Question: I've been having a lot of difficulties with using custom fonts and '@font-face'. I'm trying to get a font consistent across the latest versions of Chrome, Safari & Firefox (shown in that order in the screenshot below:

I'm using the following to generate this:
'''
@font-face {
font-family: 'dineng';
src: url('fonts/dineng.eot');
src: url('fonts/dineng.eot?#iefix') format('embedded-opentype'),
url('fonts/dineng.woff') format('woff'),
url('fonts/dineng.ttf') format('truetype'),
url('fonts/dineng.svg#dineng') format('svg');
font-weight: normal;
font-style: normal;
}
'''
And:
'''
.menu-button a {
height:25px;
float:left;
border-bottom:2px solid white;
color:#ccccff;
text-decoration:none;
padding:8px 21px 0px 20px;
text-align:center!IMPORTANT;
background-color:#00378f;
font-size:18px;
font-family:'dineng', Arial;
text-shadow:0 0 1px rgba(0,0,0,0.3);
}
'''
I've tried but nothing effects them. I did use the CSS3 hack below on Chrome to get it to look like my PSD but that doesn't work across the other browsers:
'''
text-shadow:0 0 1px rgba(0,0,0,0.3);
'''
Does anyone have any suggestions before I jump out the window!!
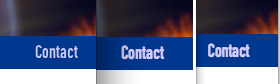
Answer: Try it like this:
'''
@font-face {
font-family: 'dineng';
font-style: normal;
font-weight: normal;
src: url('fonts/dineng.eot');
src: url('fonts/dineng.eot?#iefix') format('embedded-opentype'),
url('fonts/dineng.woff') format('woff'),
url('fonts/dineng.ttf') format('truetype'),
url('fonts/dineng.svg#dineng') format('svg');
}
'''
Otherwise, open the .TTF file on your computer. If it already appears bold, the font WILL NOT be able to be decreased in size because that's the normal look for the font.